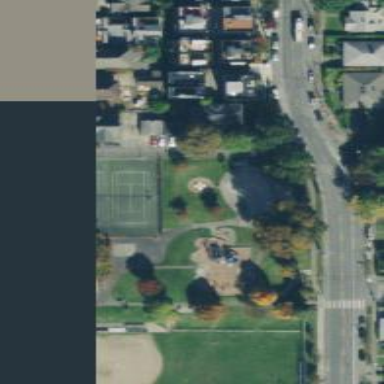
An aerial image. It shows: Playground with roundabout.